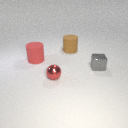
large brown rubber cylinder behind small red metal sphere